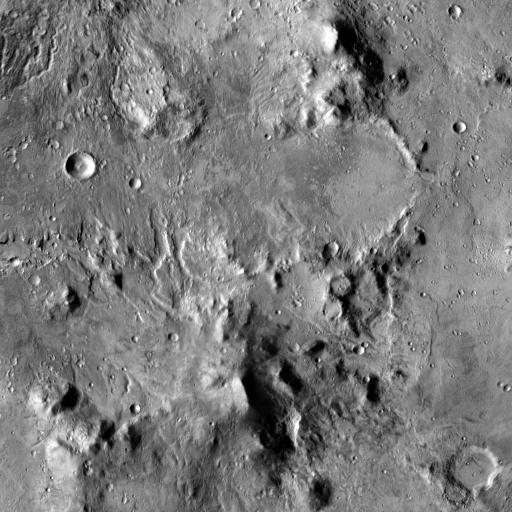
Crater classes present: Background, Other, Buried, Secondary